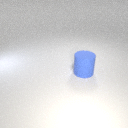
large blue rubber cylinder